Interaction volume radius: 5 \u00c5
Interaction volume height: 10 \u00c5
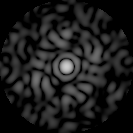
Disorder parameter: 0.848